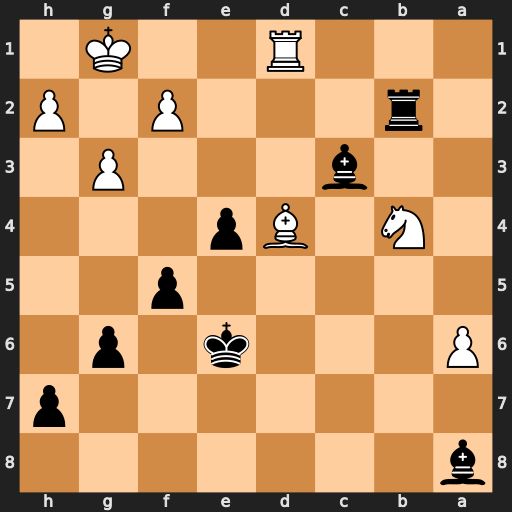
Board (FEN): b7/7p/P3k1p1/5p2/1N1Bp3/2b3P1/1r3P1P/3R2K1
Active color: b
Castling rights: -
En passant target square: -
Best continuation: Bxd4 Rxd4 Rb1+ Kg2 e3+